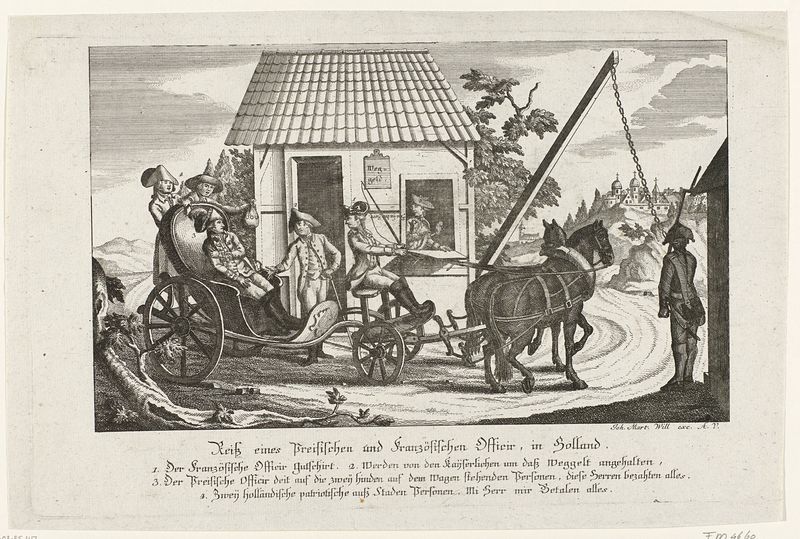
Titel: Spotprent op de vrede tussen Nederland en de keizer
Standort: Amsterdam
Institution: Rijksmuseum
Schlagwörter: baum, himmel, mann, landschaft, menschen, stadt, holz, hut, männer, dach, gebäude, haus, weg, herr, holland, wache, baumstamm, stamm, hütte, pfad, pferd, pferde, schrift, kette, ziegel, grafik, grenze, kutsche, rad, wagen, könig, soldaten, deutsch, schild, kreuz, türme, druck, stich, text, soldat, waffe, kutscher, peitsche, dreispitz, offizier, beutel, kurve, schranke, gewehr, reise, wächter, häusschen, posten, gespann, bock, wachposten, offiziere, fahrt, stick, kutschbock, zoll, speiche, stad, schlagbaum, scharz weiss, grafik#, wachtposten, weggeld, einspännig, checkpoin, checkpoint, zehntsteuer